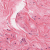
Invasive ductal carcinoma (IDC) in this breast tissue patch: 0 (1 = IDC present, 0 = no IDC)